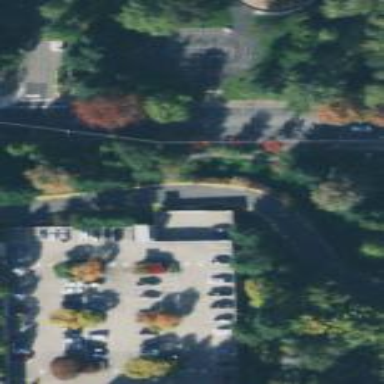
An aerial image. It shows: Parking area with parking building.